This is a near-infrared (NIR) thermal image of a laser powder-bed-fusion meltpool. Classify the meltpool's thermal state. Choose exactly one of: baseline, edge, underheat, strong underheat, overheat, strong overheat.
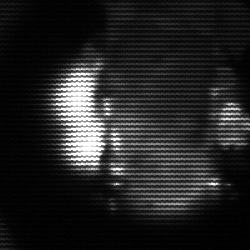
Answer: strong underheat